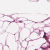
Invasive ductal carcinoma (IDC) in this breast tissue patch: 0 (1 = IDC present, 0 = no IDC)